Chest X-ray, AP view. Patient: 64 years old, sex M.
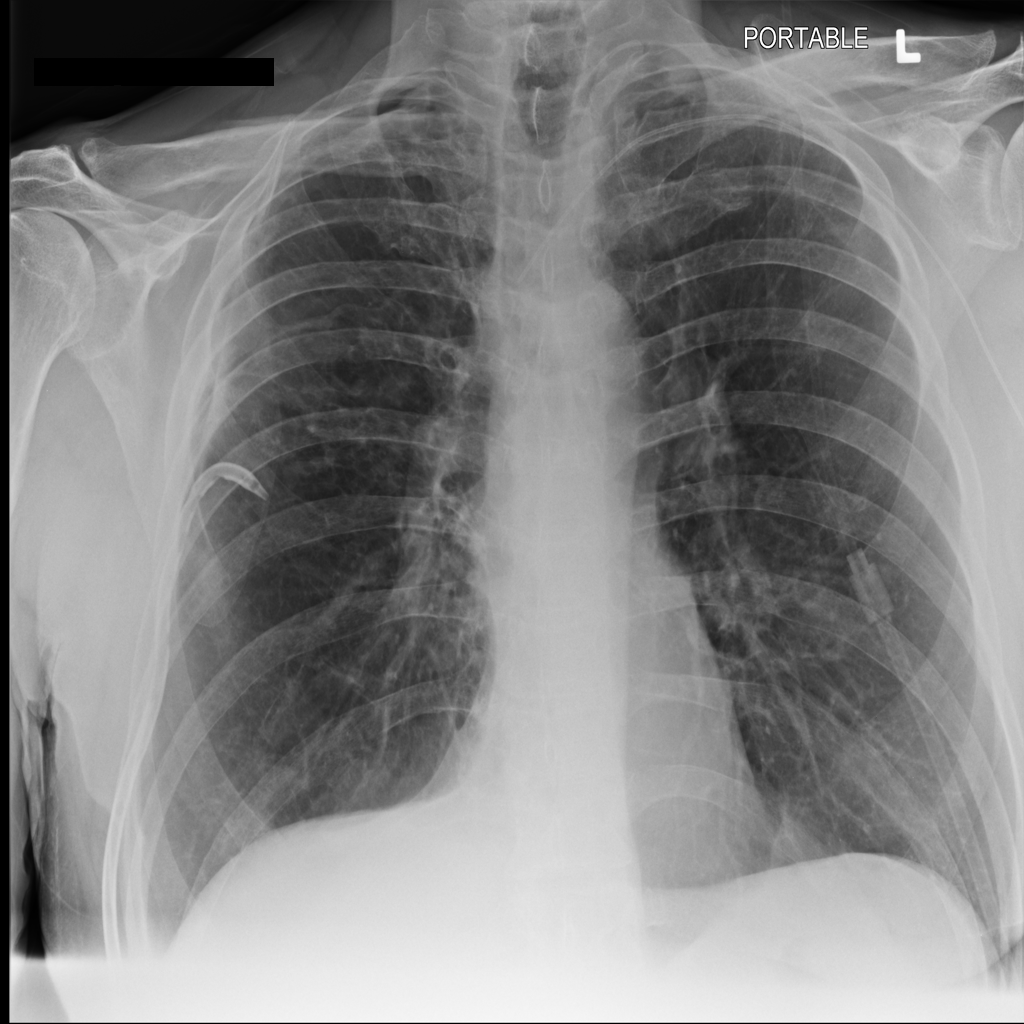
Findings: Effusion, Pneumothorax